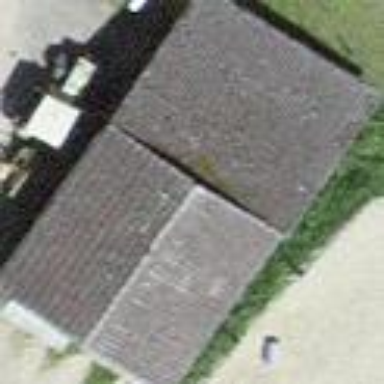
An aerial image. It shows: Garage.